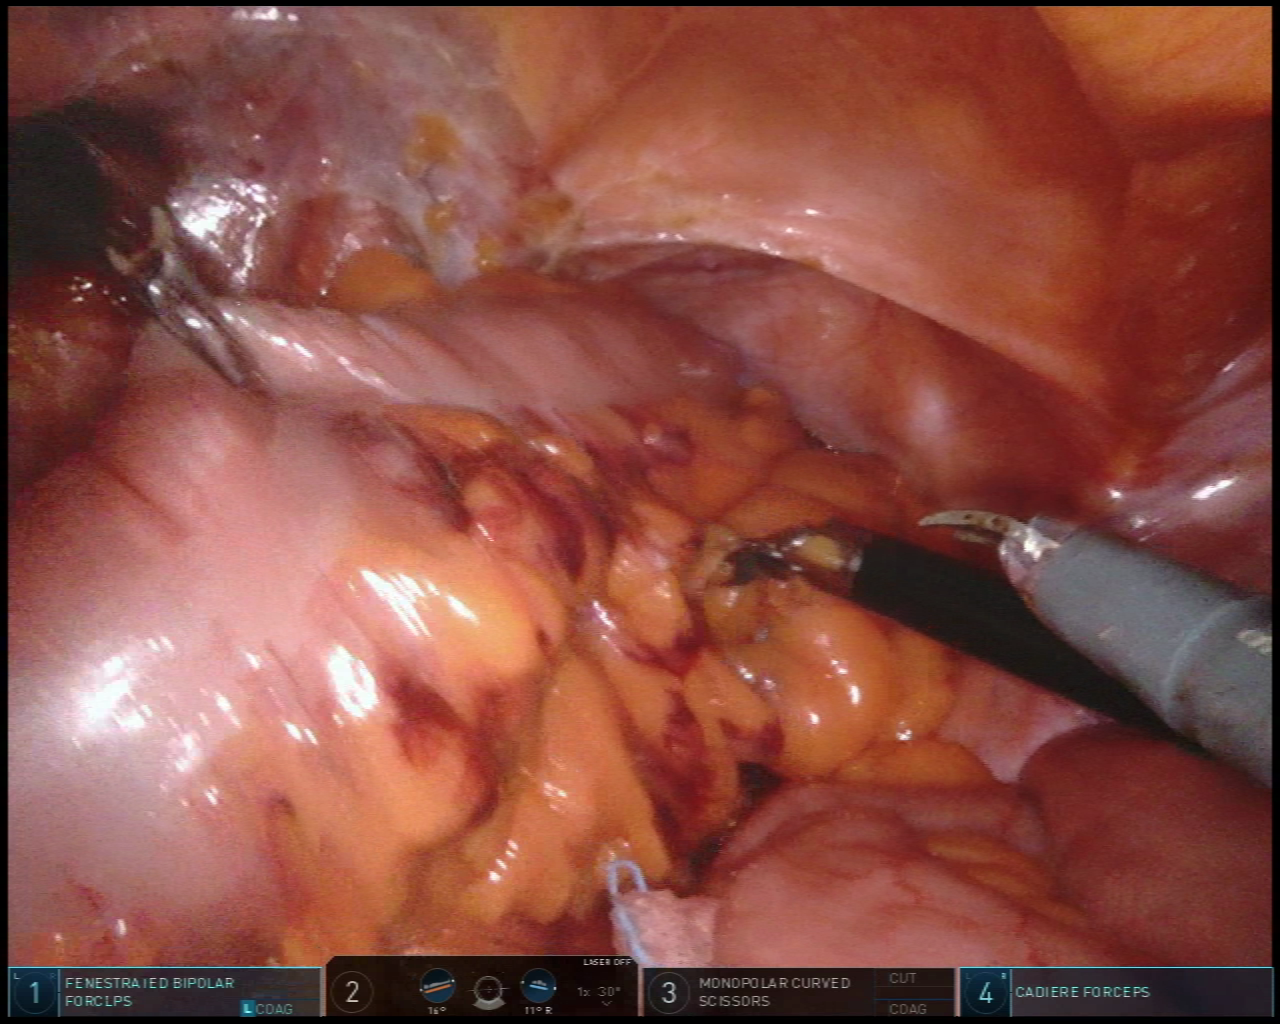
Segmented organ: abdominal_wall
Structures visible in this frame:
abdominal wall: yes
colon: yes
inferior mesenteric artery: no
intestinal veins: no
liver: no
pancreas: no
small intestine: yes
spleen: no
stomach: no
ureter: no
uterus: no
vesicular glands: no